Question: Trying to organize elements within my website in order not to get lost, but since I do it for the very first time, I'd like to ask your opinion. Have a look at the image, and let me know whether such classes naming makes sense semantic-wise and efficiency-wise:

I have several divs like that one on my website and they differ in terms of font size, placement of elements etc, which is why I decided to use tree-structure when giving names to the classes.
You think this is a good idea or you'd rather do it differently?
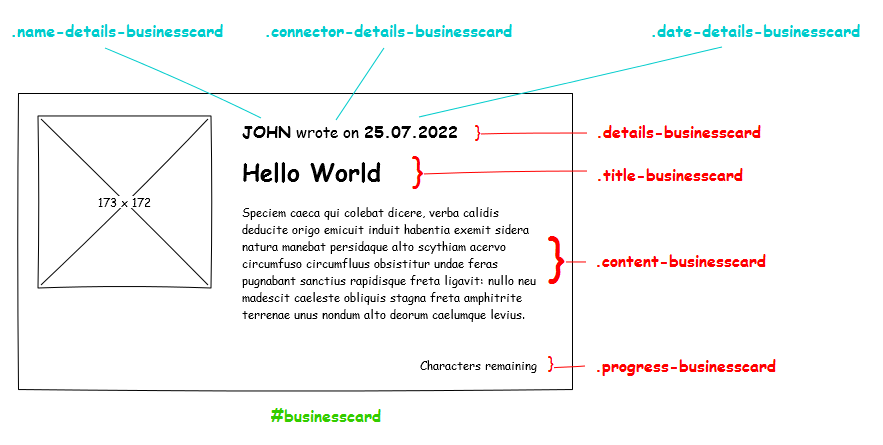
Answer: As you've got a hierarchical structure, why not use it in CSS as well, as such I'd do it as follows:
'''
.businesscard {}
.businesscard .details {}
.businesscard .details .name {}
.businesscard .details .connector {}
.businesscard .details .date {}
.businesscard .title {}
.businesscard .content {}
.businesscard .progress {}
'''
As such this approach is easier translatable to LESS/SCSS than the one with -
'''
.businesscard {
.details {
.name {}
.connector {}
.date {}
}
.title {}
.content {}
.progress {}
}
'''
Additionally if you were to create a, let's say red business card. One approach would be to add it on the top container as 'class='red businesscard'', but would it then be consistent with the scheme you've created? If you were to create a red business card that has a different look for the top container, but rest stays the same, with your given scheme it would be 'class='red-businesscard'', but then it would be inconsistent with the naming of other containers.